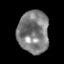
Tissue: skin
Cell type: Epithelial cells
Senescence score: 0.2514
Nuclear area (px): 1288
Mean DAPI intensity: 125.815